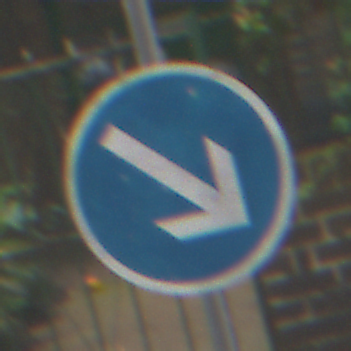
Verkehrszeichen: VorgeschriebeneVorbeifahrtRechts
Umgebung: Outdoor, Urban
Tageszeit: MorningAfternoon
Wetter: Overcast
Licht: Natural
Jahreszeit: NotSpecified
Kontrast: LowContrast